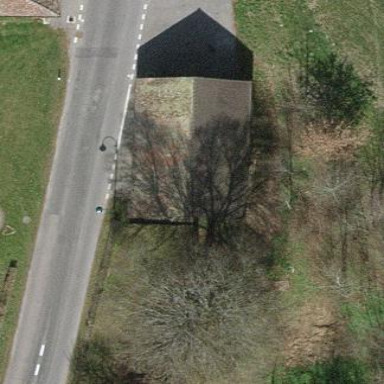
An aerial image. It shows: Simple house.